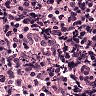
Metastatic tissue present: no